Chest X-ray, PA view. Patient: 46 years old, sex F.
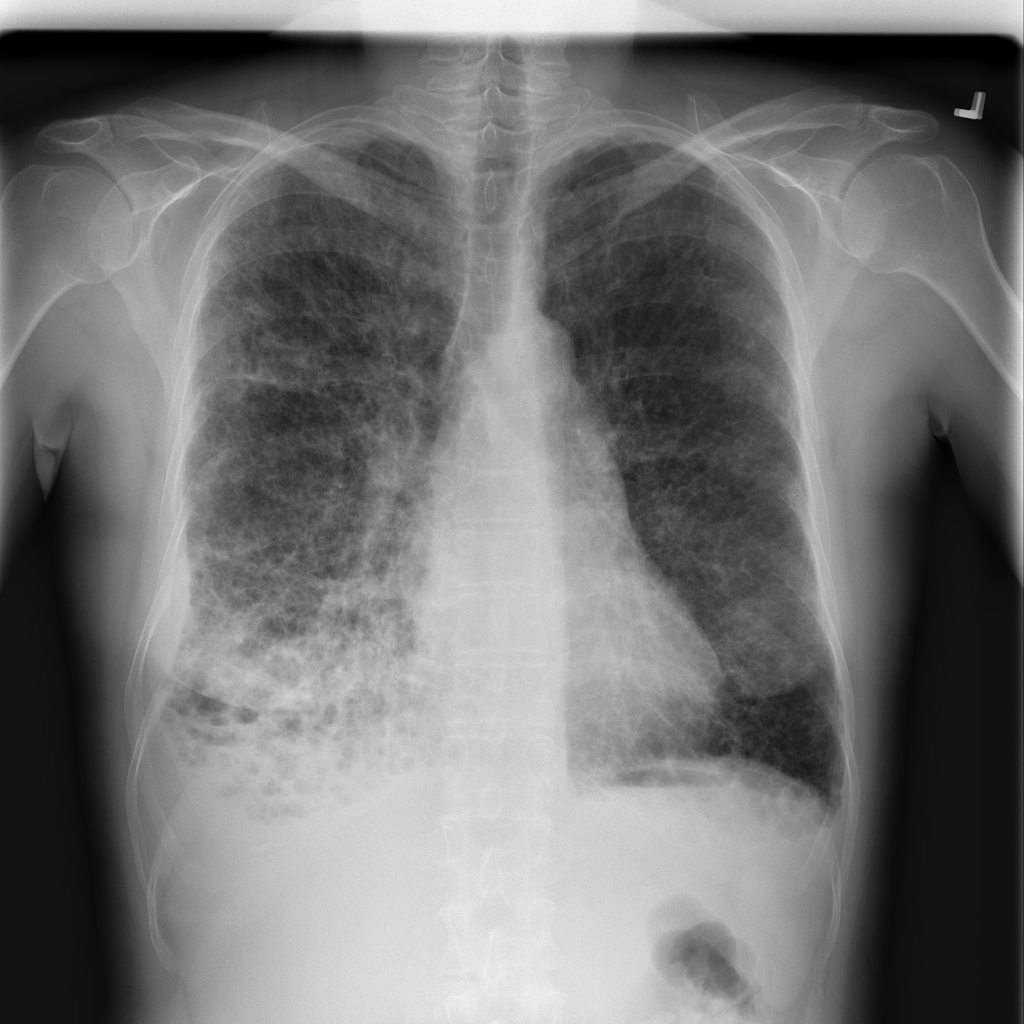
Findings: No Finding